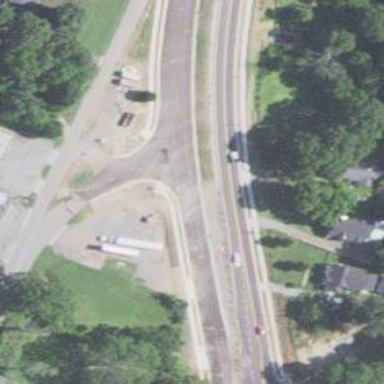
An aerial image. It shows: Secondary link road.